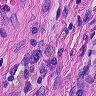
Metastatic tissue present: no